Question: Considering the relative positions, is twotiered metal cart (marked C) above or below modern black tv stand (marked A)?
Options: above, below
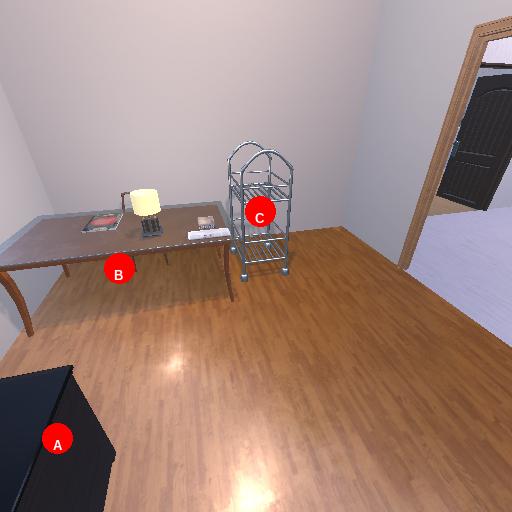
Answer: above